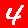
Digit: 4